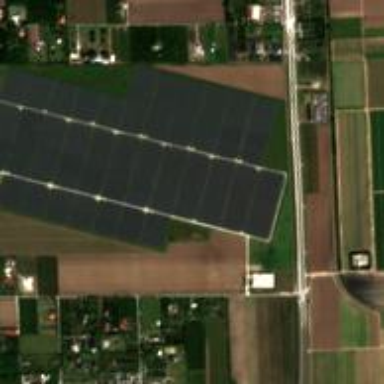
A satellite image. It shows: Solar power plant enclosed by fence. The plant generates electricity using photovoltaic technology.